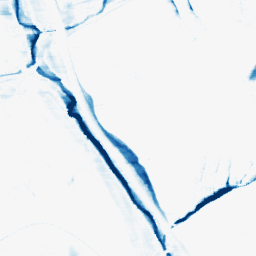
Category: morphological
Decomposition family: morphological_rect
Decomposition parameters: operation: closing
width: 20
height: 3
Upsampling method: quintic
Upsampling parameters: scale: 2
Upsampling scale: 2